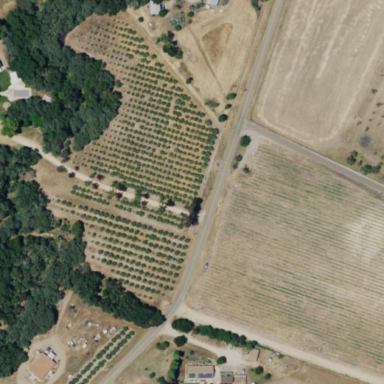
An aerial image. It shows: Orchard.